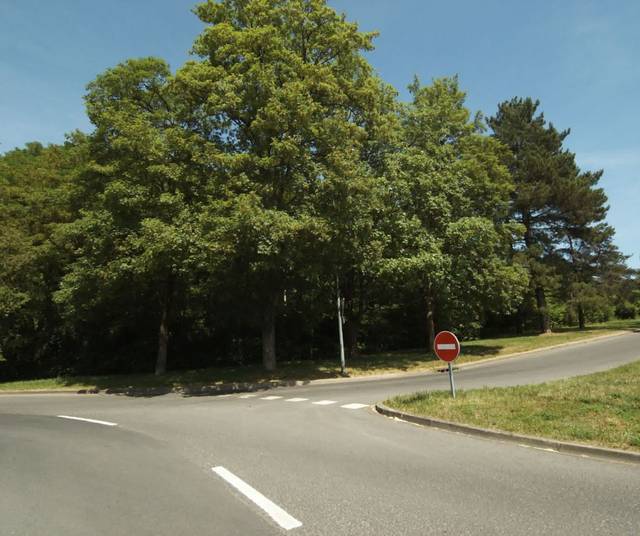
Region: France
Coordinates: 49.77, 4.707